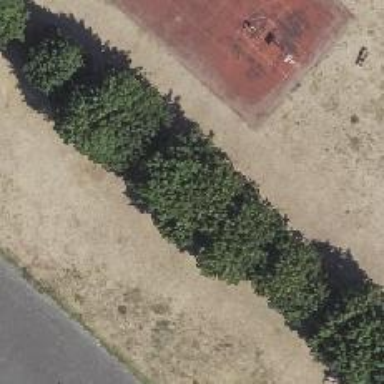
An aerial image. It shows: Deciduous broadleaved tree in park.